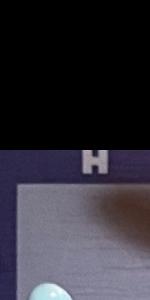
Label: Empty